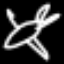
Label: airplane